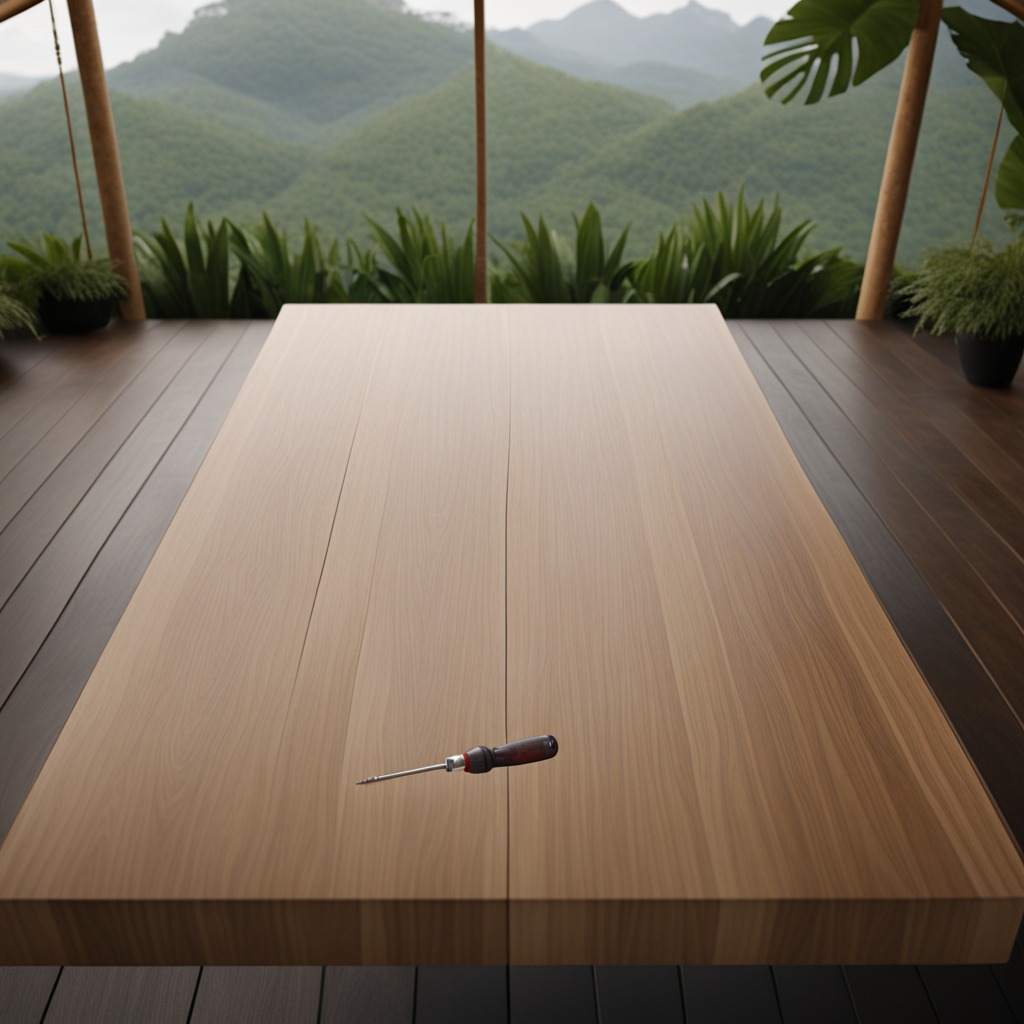
A screwdriver is lying on a wooden table inside a jungle field workshop tent humid ambient light worn but